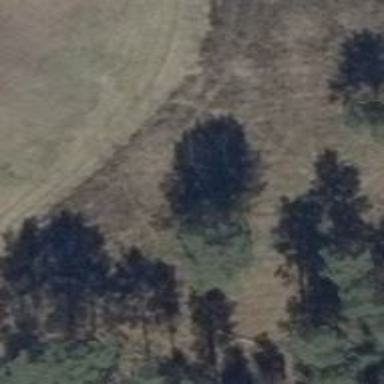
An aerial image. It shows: Hunting stand.